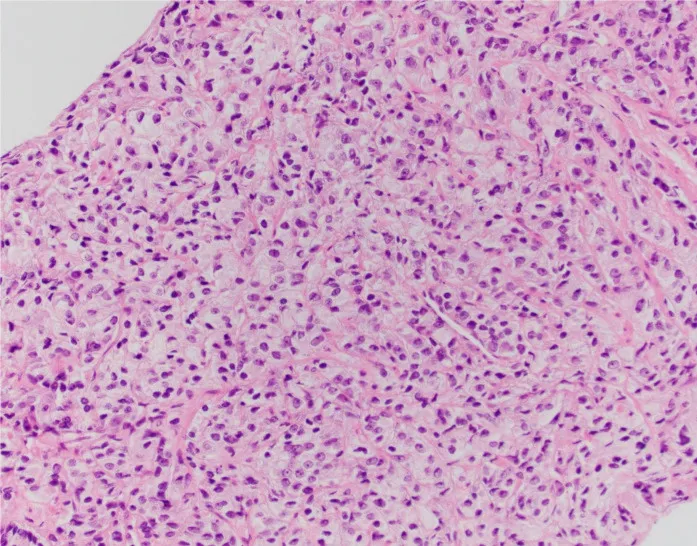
S-22-9401: prostate core showing adenocarcinoma, Gleason score 5 + 5 = 10 (grade group 5).
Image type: pathology (h&e)